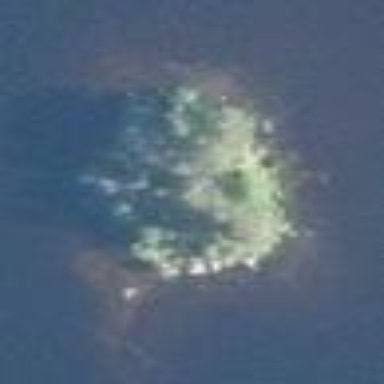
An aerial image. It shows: Islet surrounded by woodland.